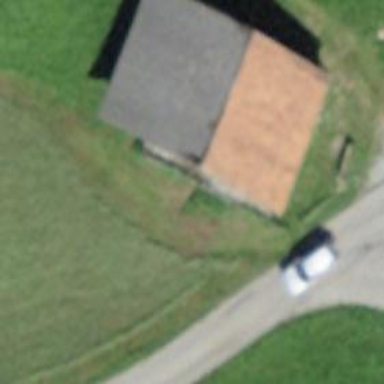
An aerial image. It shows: Rural barn.